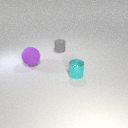
large purple rubber sphere behind small cyan metal cylinder